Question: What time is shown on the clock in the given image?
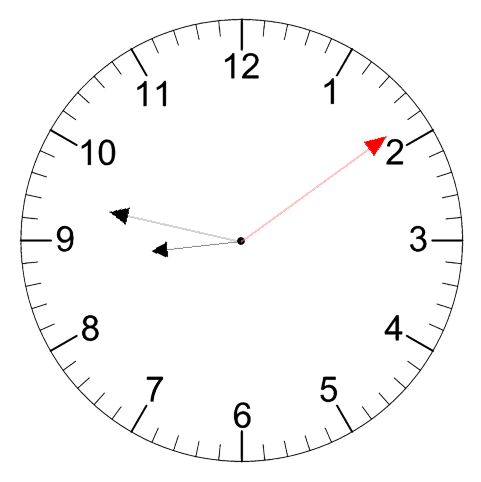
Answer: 08:47:09